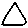
Label: triangle